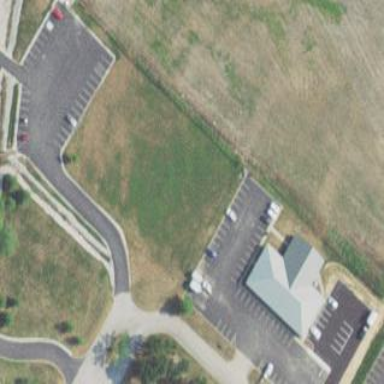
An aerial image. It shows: Parking area.